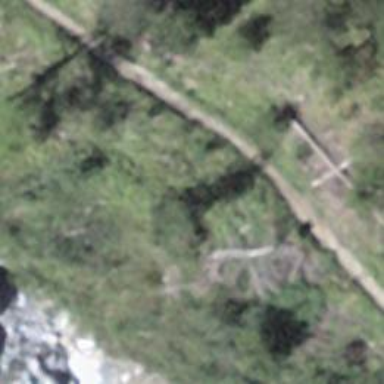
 specifically forest path with tree roots and stones."